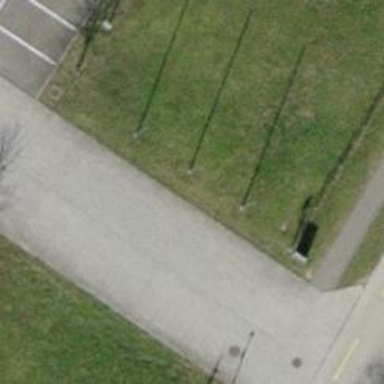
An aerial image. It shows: Flagpole which is man-made.